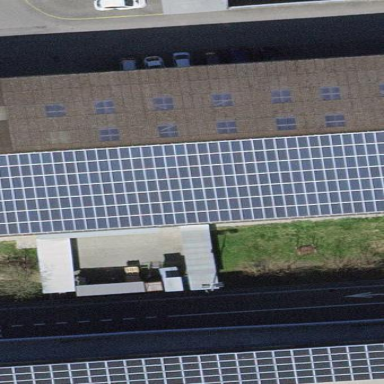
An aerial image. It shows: Solar power generator using photovoltaic method with solar photovoltaic panel types.